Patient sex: M
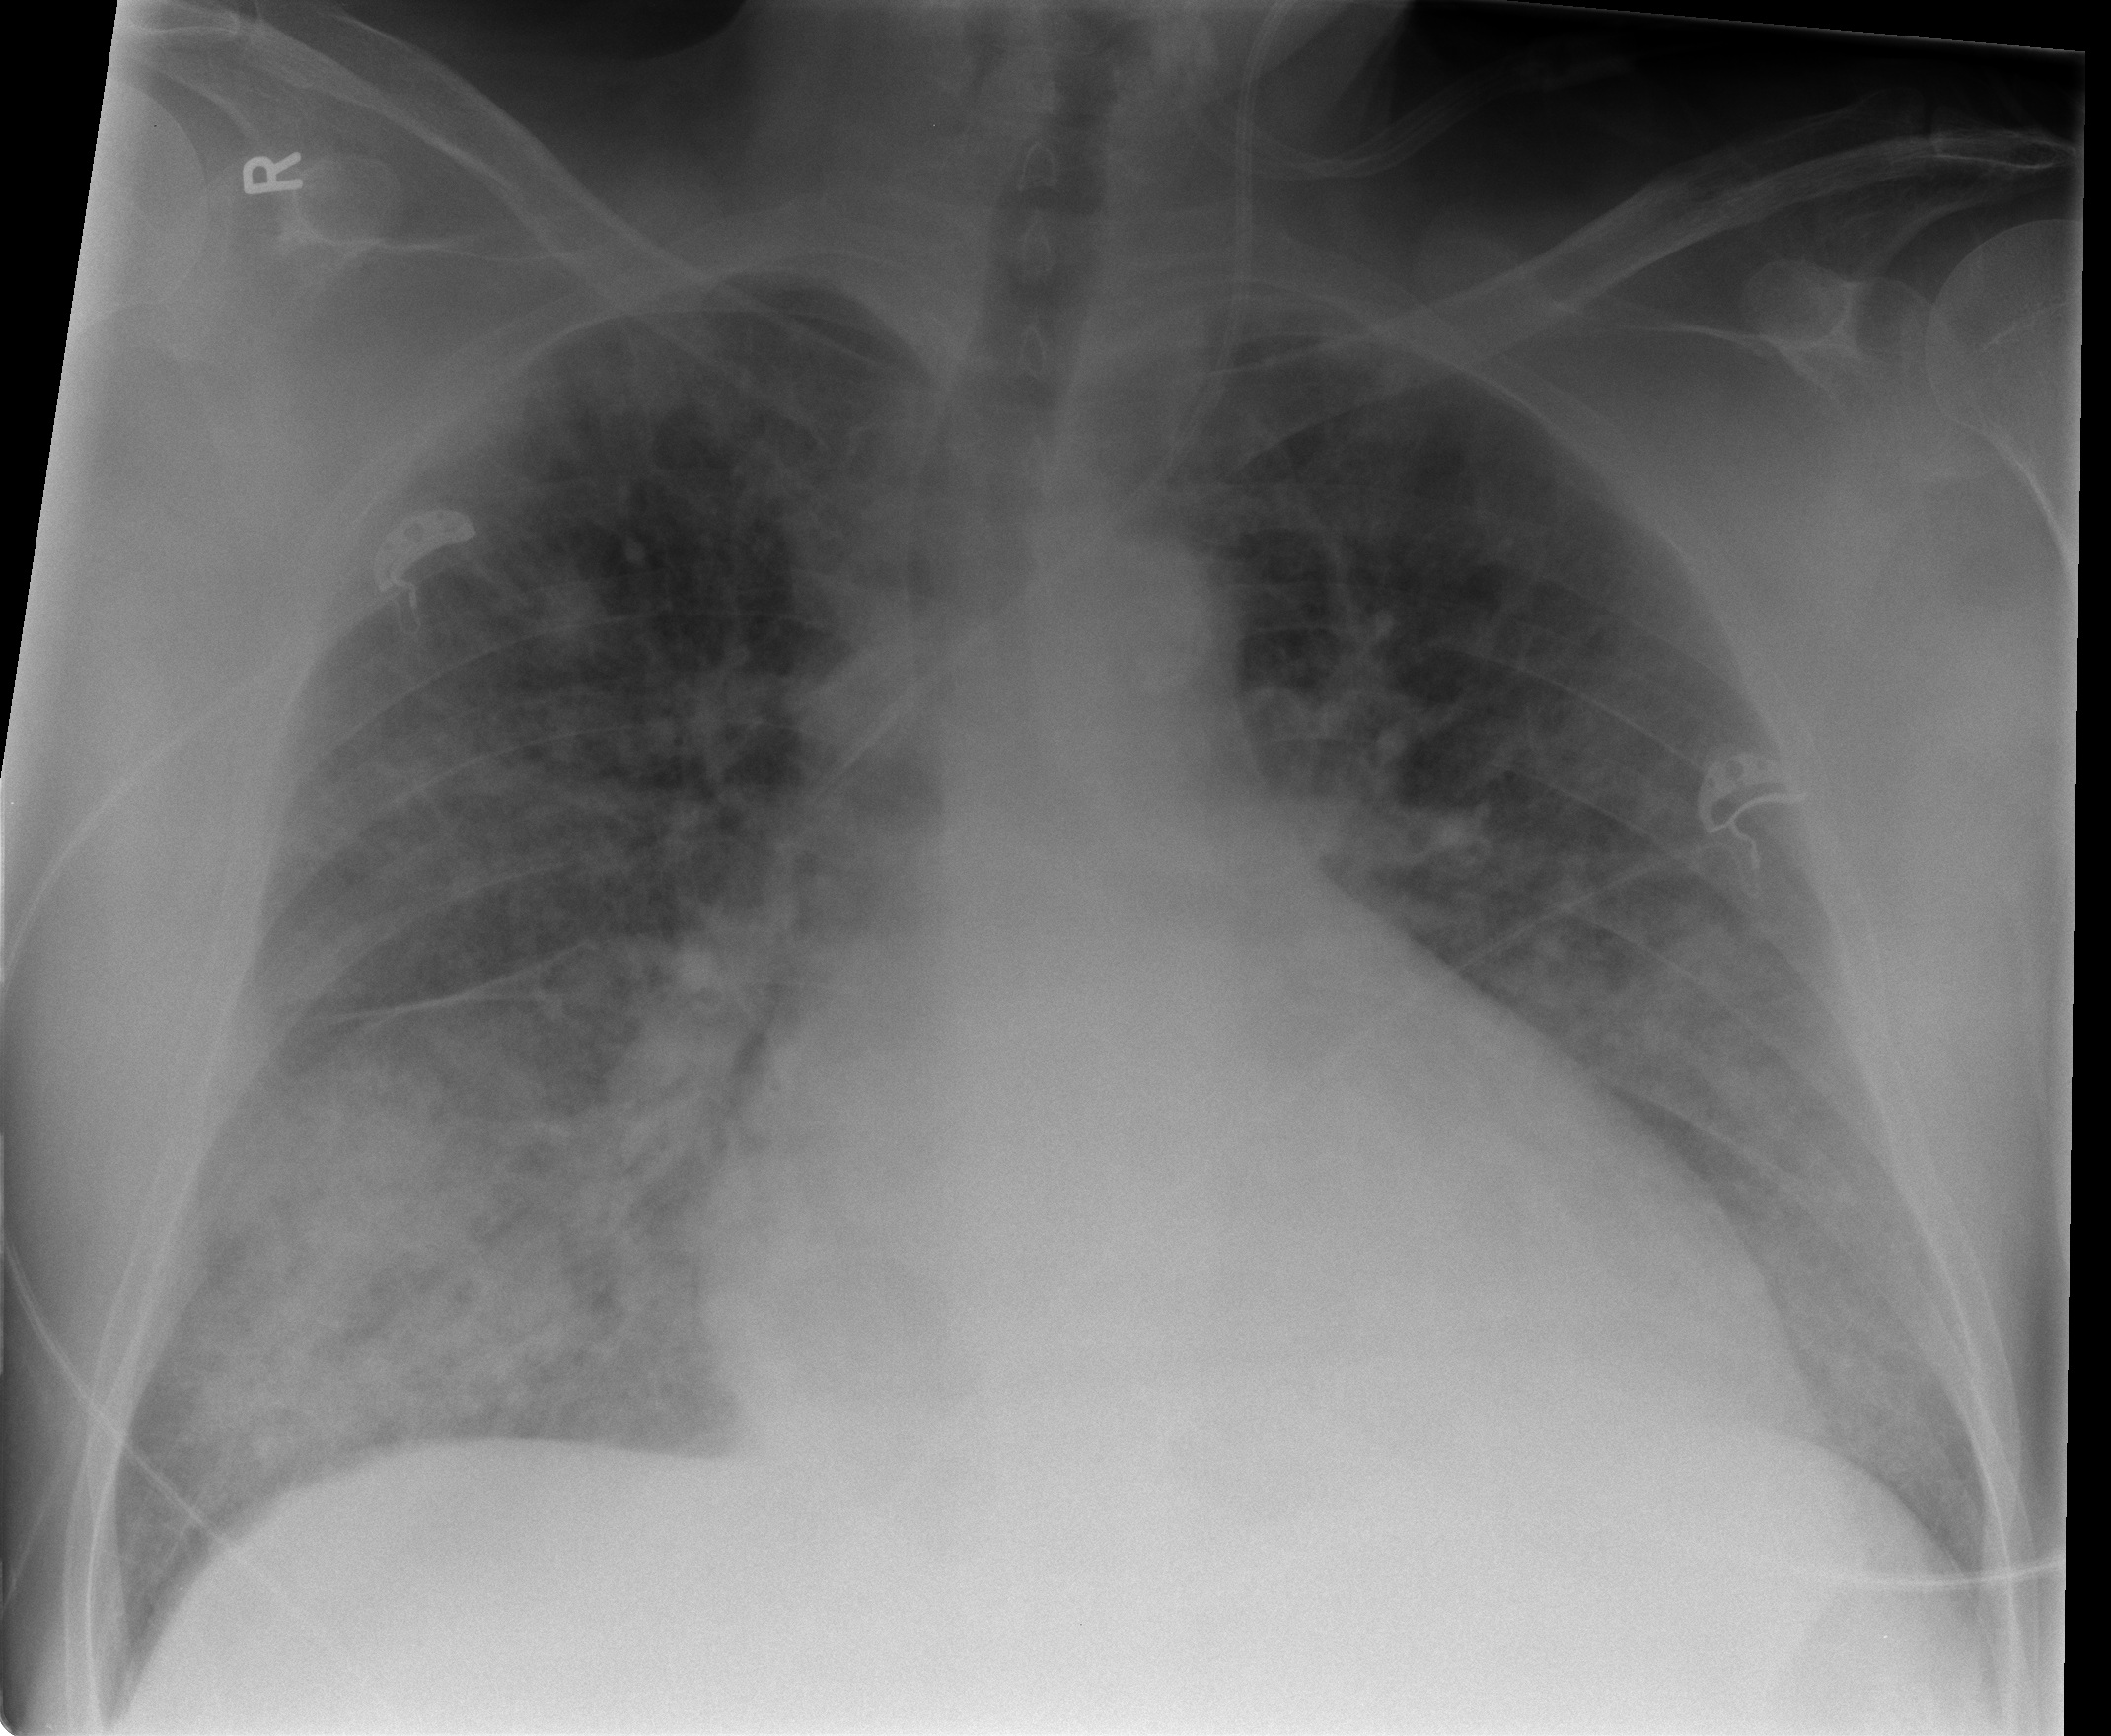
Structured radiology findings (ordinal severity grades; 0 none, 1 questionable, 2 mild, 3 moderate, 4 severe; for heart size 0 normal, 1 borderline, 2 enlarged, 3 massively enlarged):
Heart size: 2
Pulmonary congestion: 2
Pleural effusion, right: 0
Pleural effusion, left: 1
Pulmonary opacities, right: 3
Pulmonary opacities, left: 2
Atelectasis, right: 2
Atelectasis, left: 2